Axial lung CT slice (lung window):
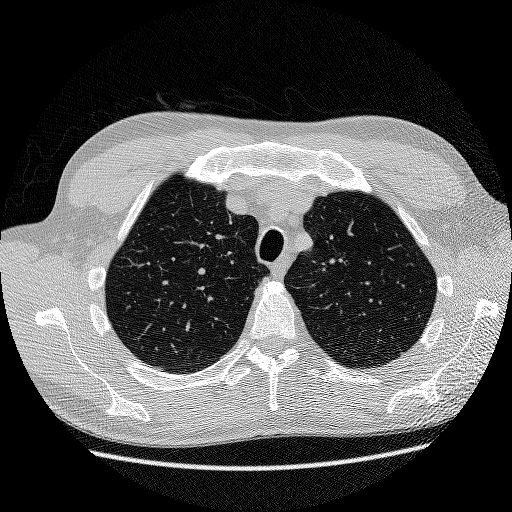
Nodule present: no